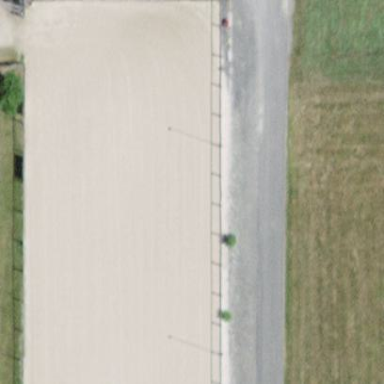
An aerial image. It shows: Equestrian pitch used for leisure and sports activities.